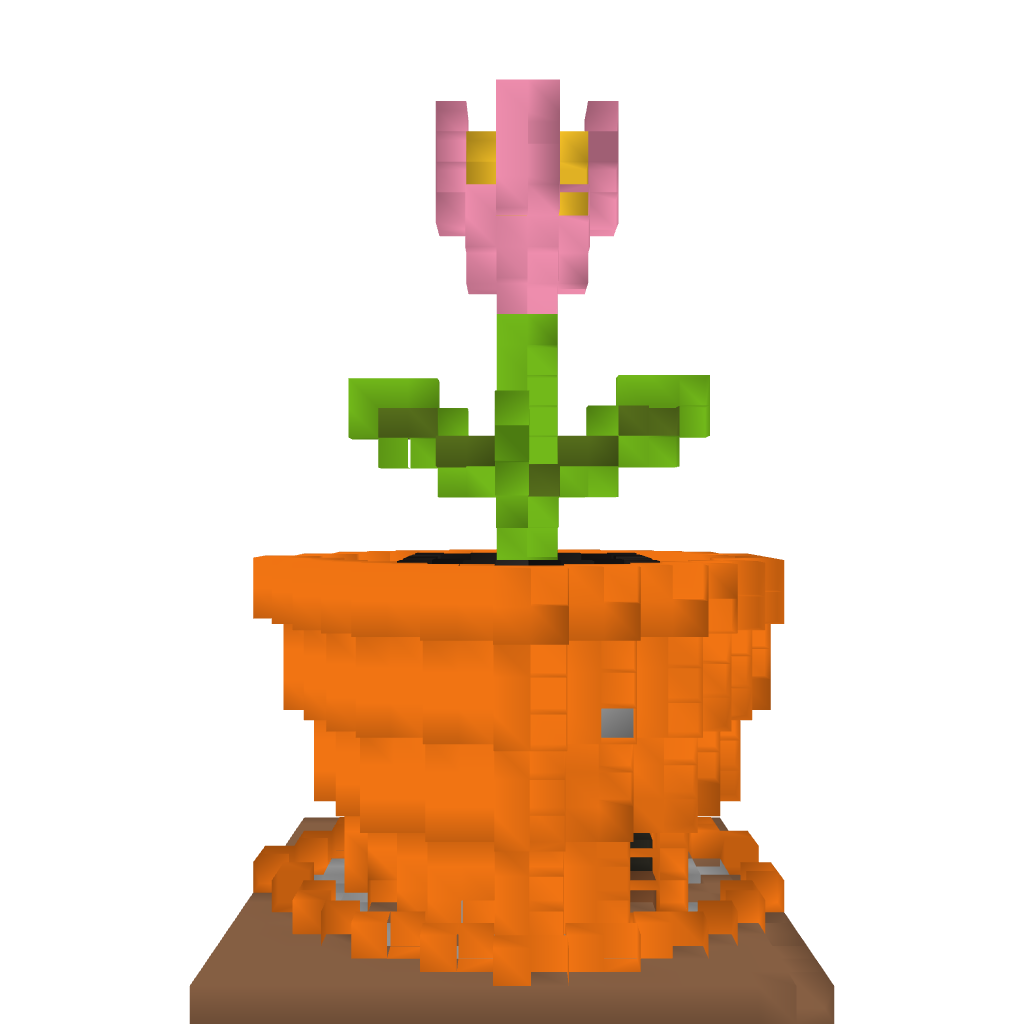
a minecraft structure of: Flower Pot Shop